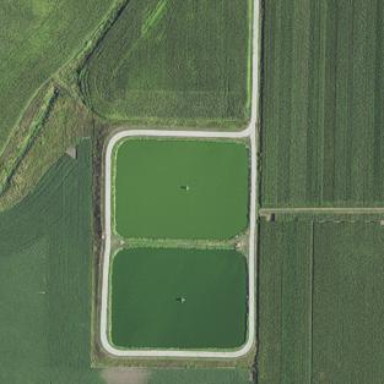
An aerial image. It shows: Pond surrounded by natural water.